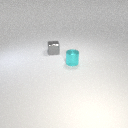
small gray metal cube behind small cyan metal cylinder